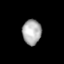
Tissue: lung
Cell type: Endothelial cells
Senescence score: 0.5739
Nuclear area (px): 462
Mean DAPI intensity: 173.883